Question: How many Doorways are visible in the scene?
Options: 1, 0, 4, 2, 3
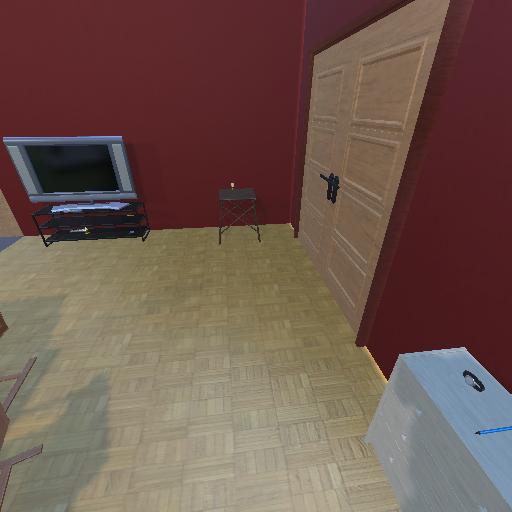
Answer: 1